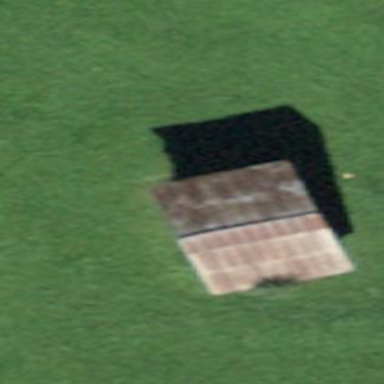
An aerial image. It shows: Barn.